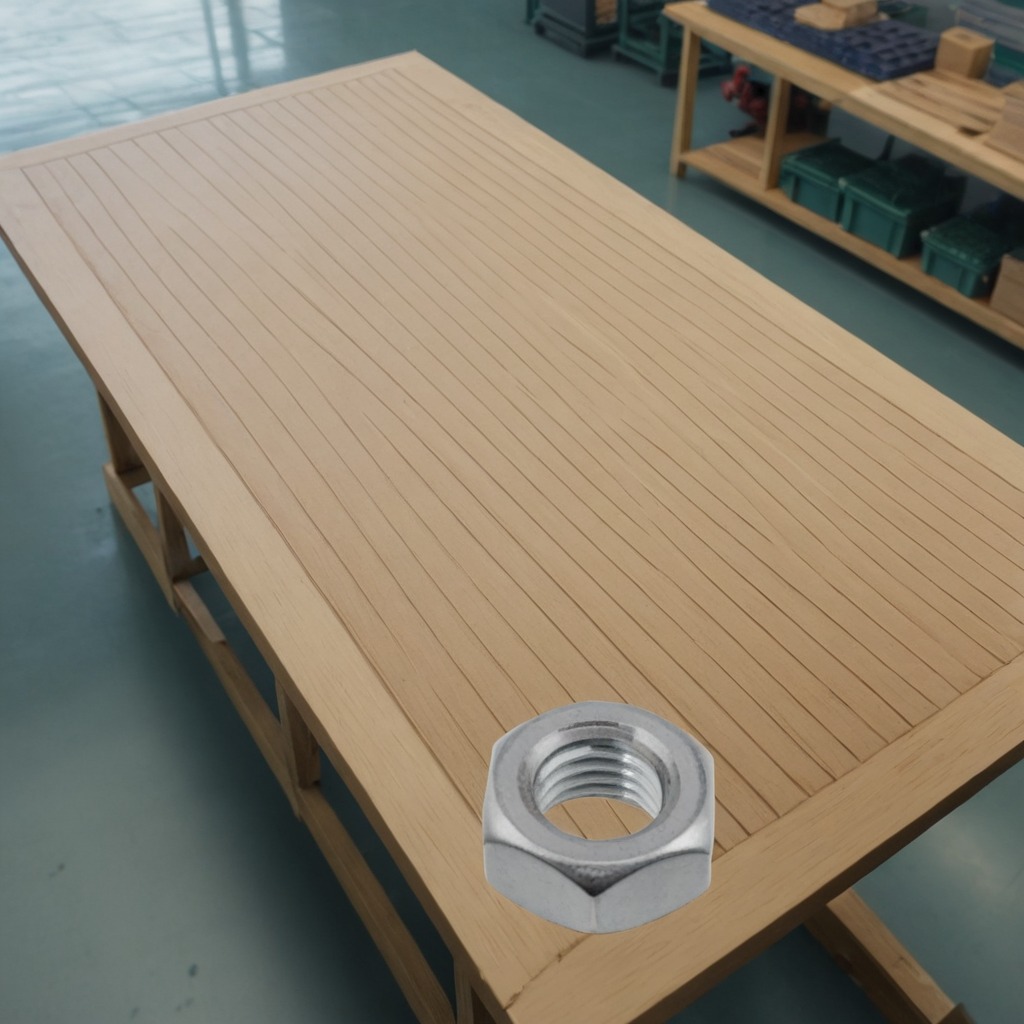
A metal nut lies on the workbench.